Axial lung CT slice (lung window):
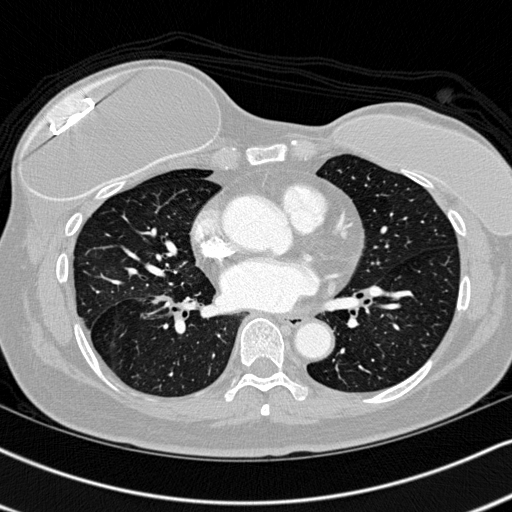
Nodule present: no